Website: ulta-beauty
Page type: billing-address
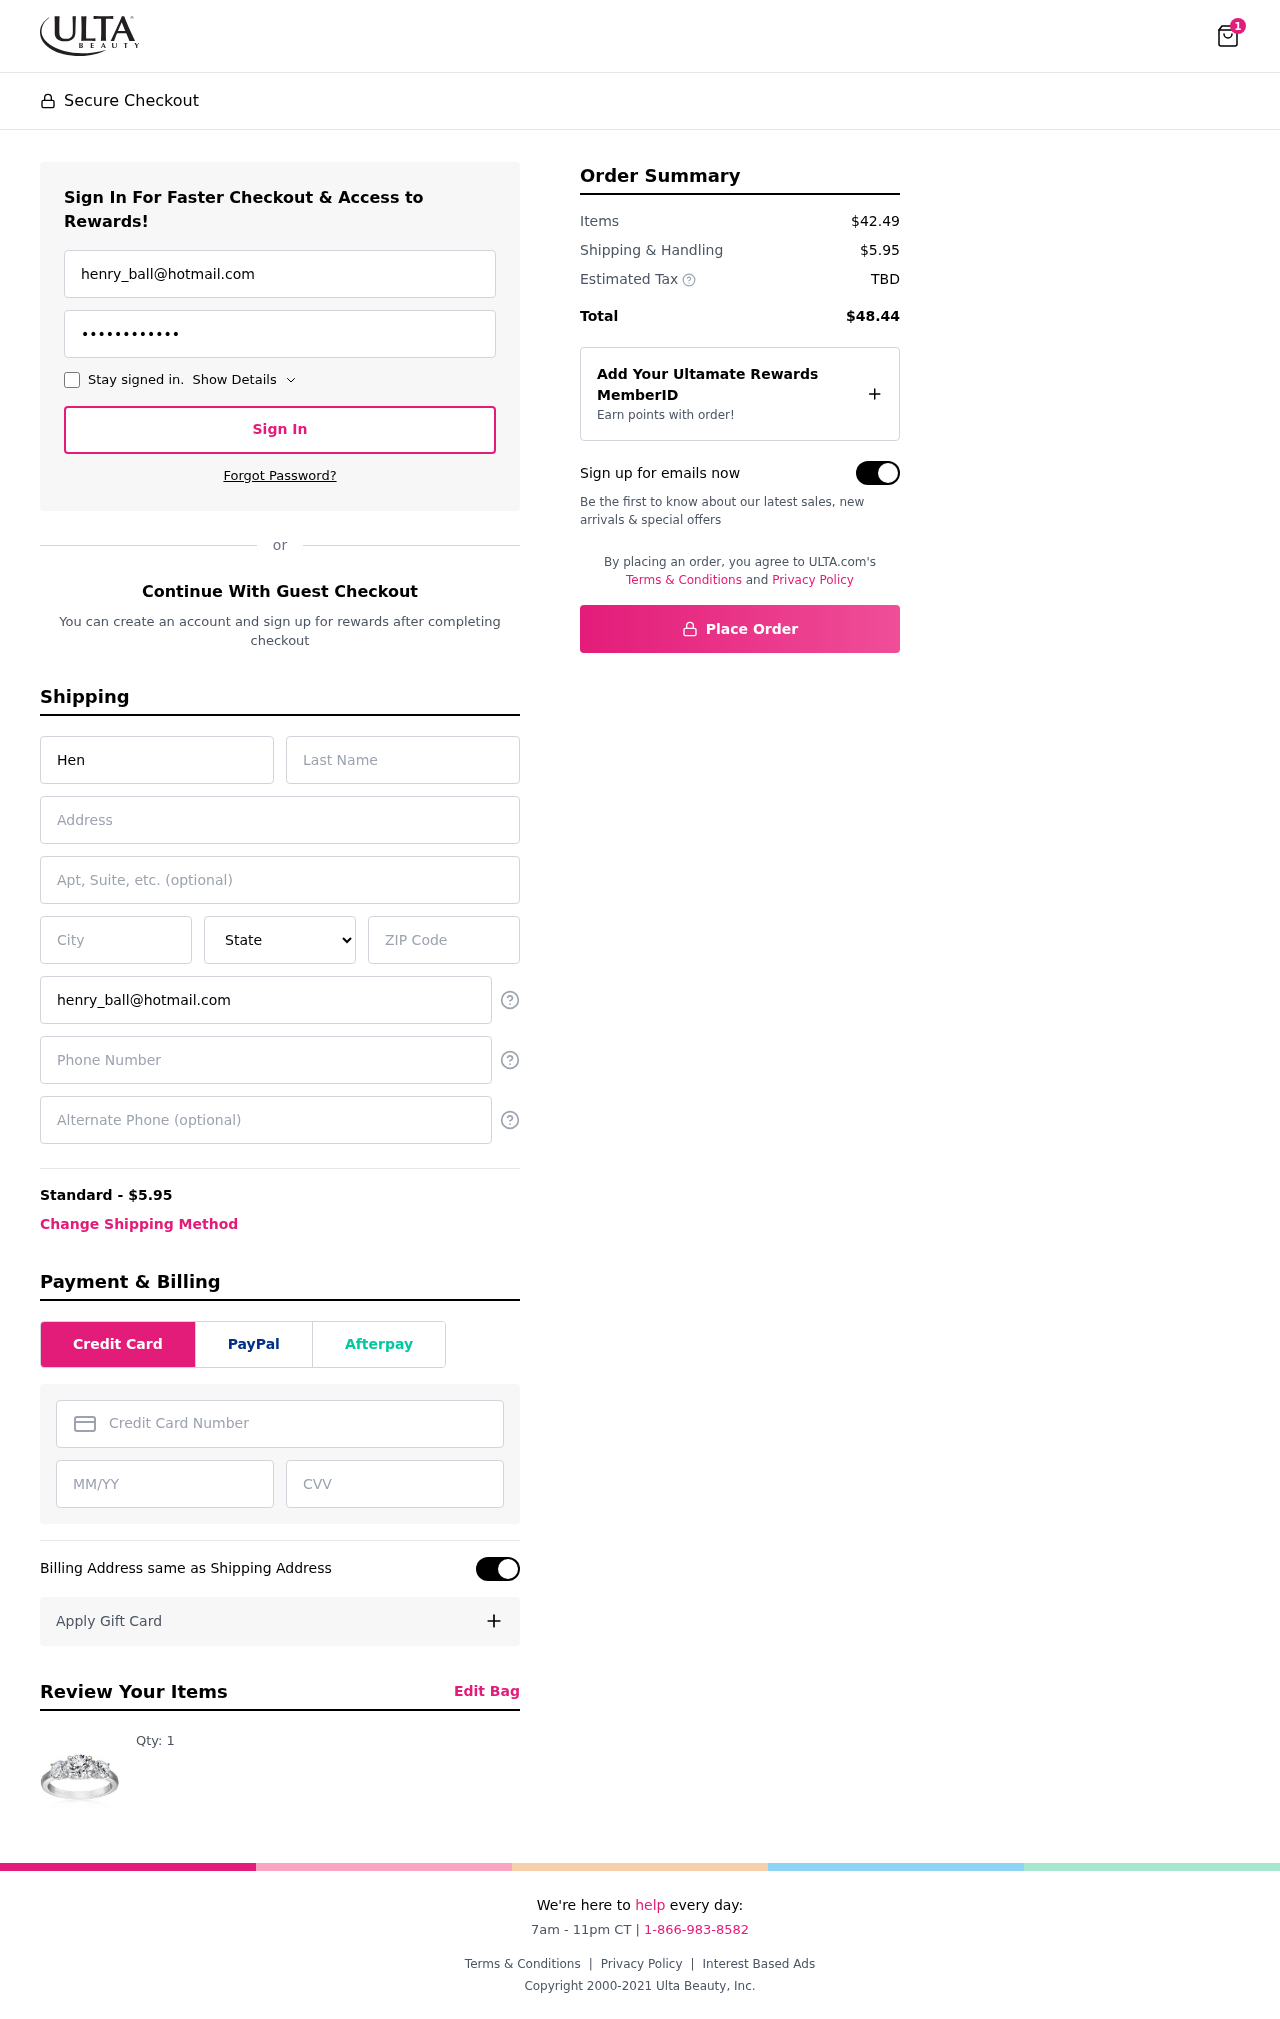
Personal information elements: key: PII_STATE
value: Kentucky
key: PII_EMAIL
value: henry_ball@hotmail.com
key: PII_FIRSTNAME
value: Henry
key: PII_LASTNAME
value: Ball
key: PII_STREET
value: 65927 Bowen Canyon Suite 124
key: PII_CITY
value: West Jamie
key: PII_POSTCODE
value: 65135
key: PII_PHONE
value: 3026926448
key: PII_CARD_NUMBER
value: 2542 8214 1443 5776
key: PII_CARD_EXPIRY
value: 02/27
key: PII_CARD_CVV
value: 408
Product elements: key: PRODUCT1_QUANTITY
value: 1
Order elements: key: ORDER_NUM_ITEMS
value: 1
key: ORDER_SHIPPING_COST
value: $5.95
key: ORDER_SUBTOTAL
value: $42.49
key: ORDER_TOTAL
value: $48.44